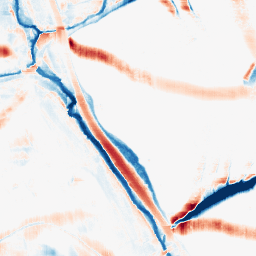
Category: morphological
Decomposition family: morphological_rect
Decomposition parameters: operation: average
width: 20
height: 20
Upsampling method: bicubic_16x
Upsampling parameters: scale: 16
Upsampling scale: 16